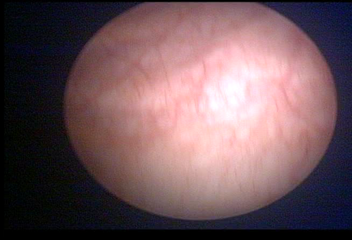
Modality: WLC
Class: Normal mucosa
Bladder cancer association: No